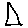
Label: triangle